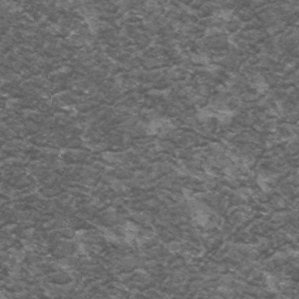
Label: frost